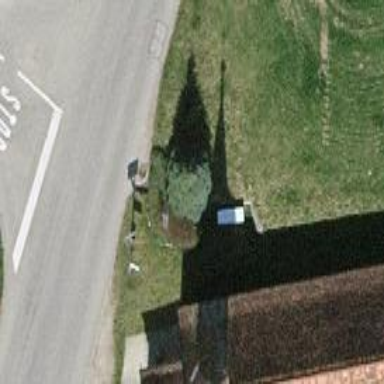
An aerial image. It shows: Chapel building.